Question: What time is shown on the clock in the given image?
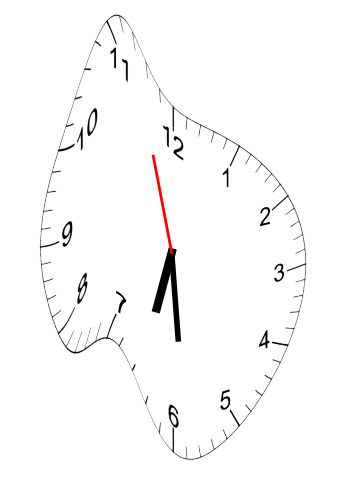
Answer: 06:28:57